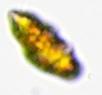
Label: Akashiwo